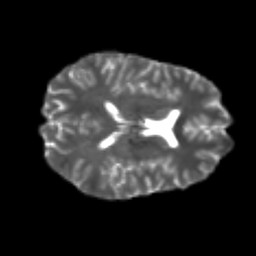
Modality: T2w
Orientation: axial
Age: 23
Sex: male
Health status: healthy
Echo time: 0.074 s